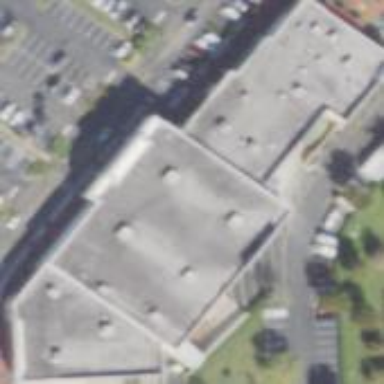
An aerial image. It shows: Commercial building.